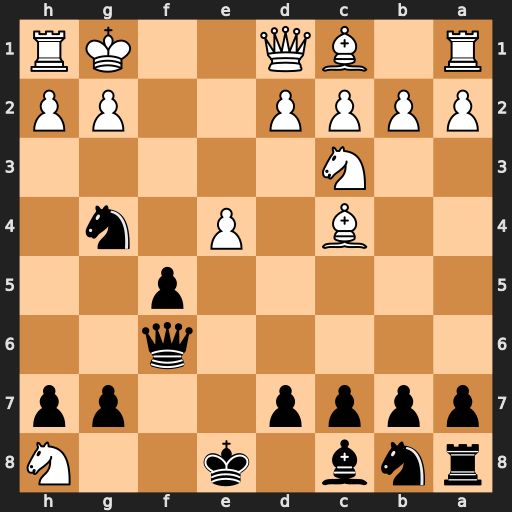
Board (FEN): rnb1k2N/pppp2pp/5q2/5p2/2B1P1n1/2N5/PPPP2PP/R1BQ2KR
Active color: b
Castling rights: q
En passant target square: -
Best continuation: Qd4+ Kf1 Qf2#